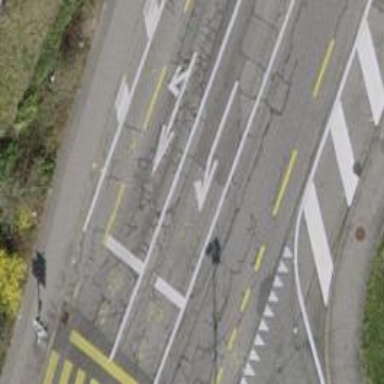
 featuring lane for cyclists on both sides."